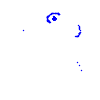
Particle: proton